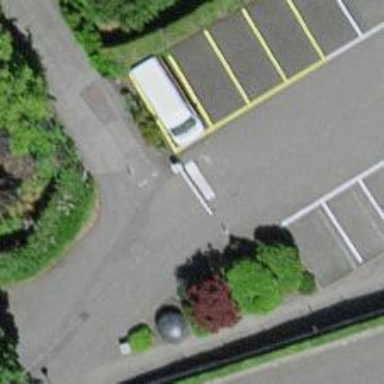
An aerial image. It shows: Lift gate barrier.